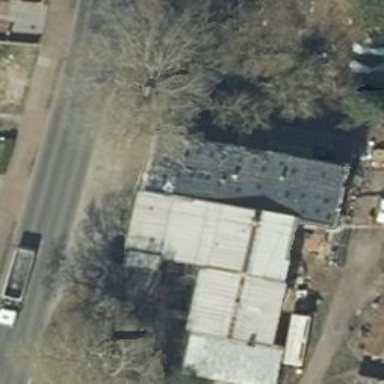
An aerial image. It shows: Building.